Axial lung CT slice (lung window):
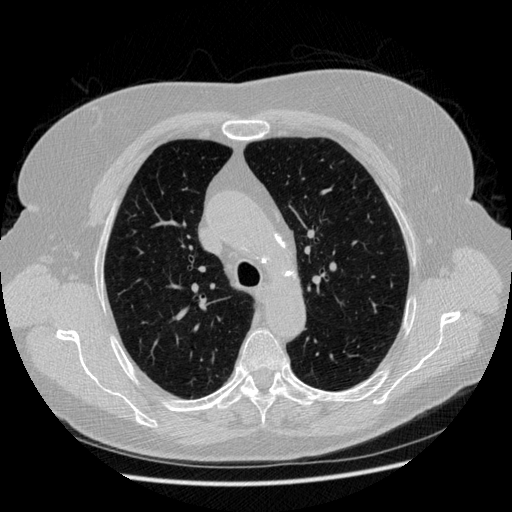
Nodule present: no